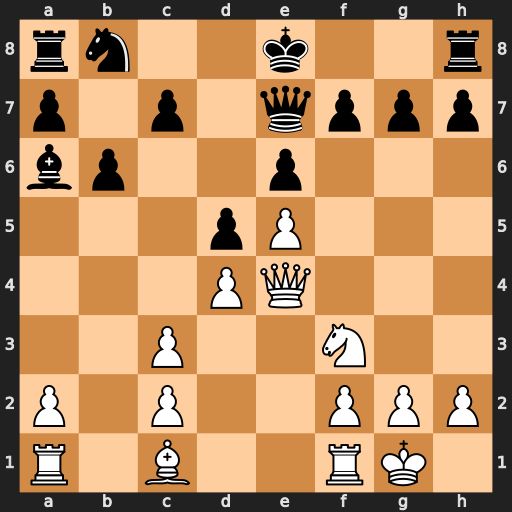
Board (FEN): rn2k2r/p1p1qppp/bp2p3/3pP3/3PQ3/2P2N2/P1P2PPP/R1B2RK1
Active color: w
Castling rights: kq
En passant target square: d6
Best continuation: exd6 cxd6 Qxa8